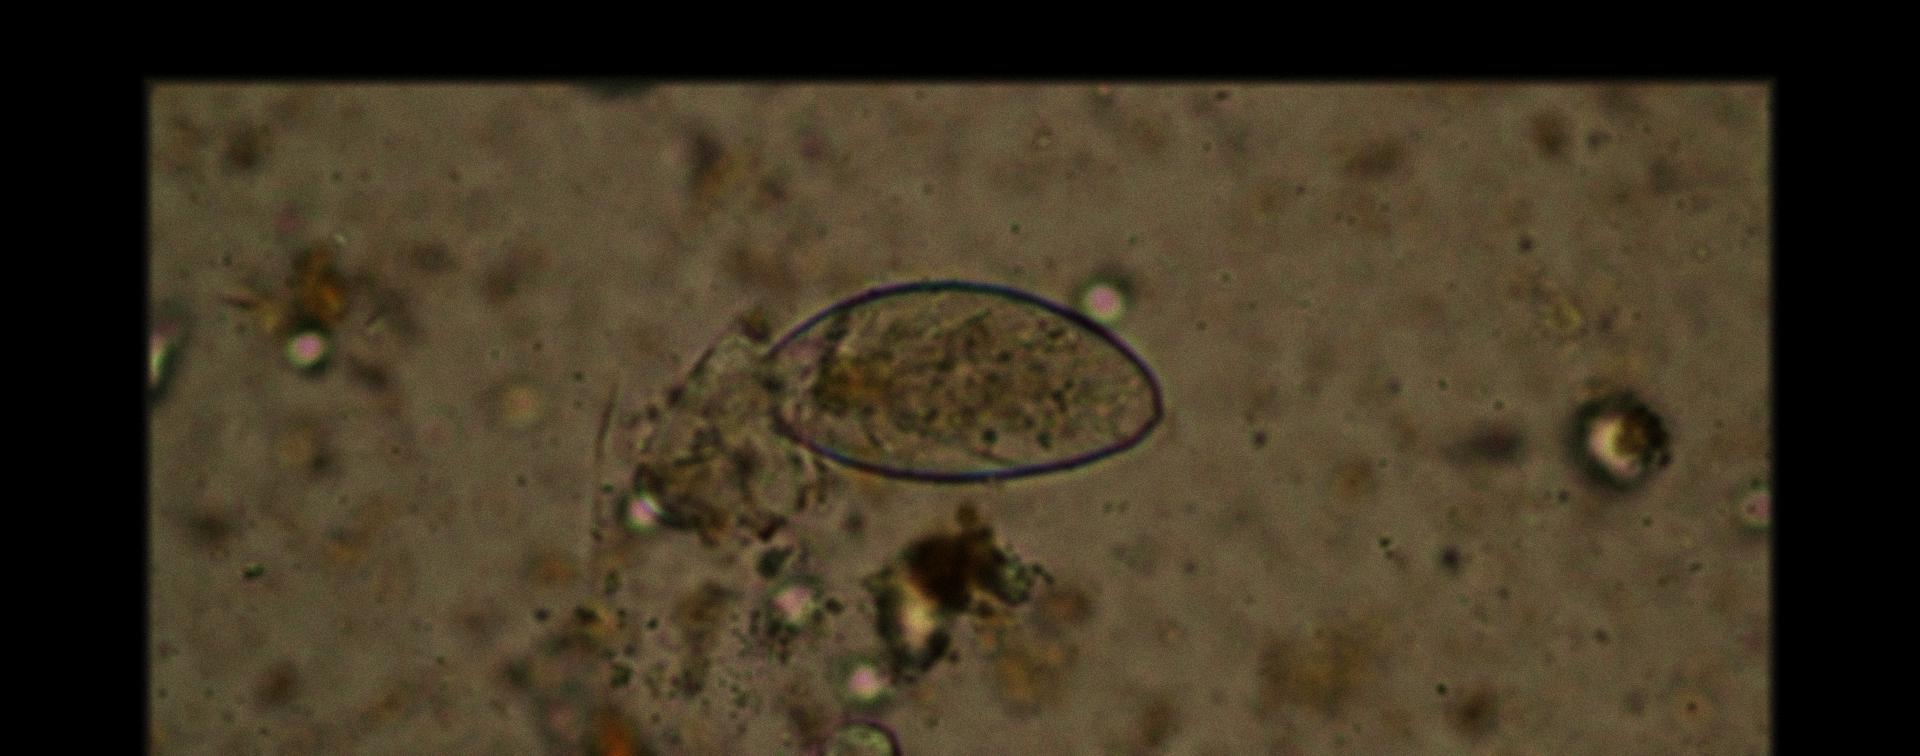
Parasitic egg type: Fasciolopsis buski